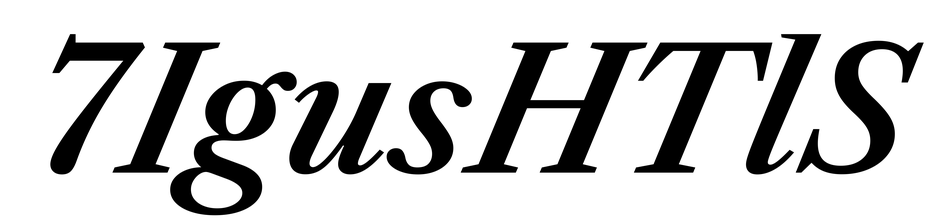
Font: LibreCaslonText-Italic_SemiBold_Italic